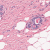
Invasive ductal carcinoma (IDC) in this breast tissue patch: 0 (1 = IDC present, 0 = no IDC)